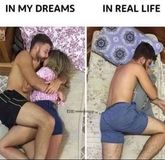
Caption: IN MY DREAMS    IN REAL LIFE
Label: non-hate